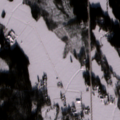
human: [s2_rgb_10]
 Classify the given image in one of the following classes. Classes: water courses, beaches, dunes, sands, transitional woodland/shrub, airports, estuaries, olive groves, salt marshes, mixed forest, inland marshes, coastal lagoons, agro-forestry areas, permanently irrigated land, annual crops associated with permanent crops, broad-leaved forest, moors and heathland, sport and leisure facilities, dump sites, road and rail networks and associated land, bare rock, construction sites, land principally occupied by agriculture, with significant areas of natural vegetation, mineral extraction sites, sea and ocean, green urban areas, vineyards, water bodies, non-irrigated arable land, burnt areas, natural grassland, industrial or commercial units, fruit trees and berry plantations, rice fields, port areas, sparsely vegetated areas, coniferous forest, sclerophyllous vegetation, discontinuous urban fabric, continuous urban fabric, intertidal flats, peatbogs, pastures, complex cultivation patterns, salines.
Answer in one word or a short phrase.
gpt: non-irrigated arable land, land principally occupied by agriculture, with significant areas of natural vegetation, coniferous forest, mixed forest